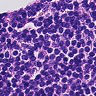
Metastatic tissue present: no